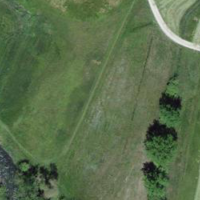
EUNIS habitat code: 23
Species observed at this site:
Ajuga reptans